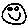
Label: smiley face